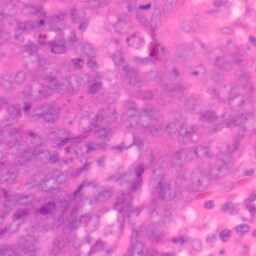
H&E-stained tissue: Colon